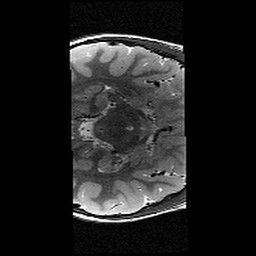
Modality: T2w
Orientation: axial
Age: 9
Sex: female
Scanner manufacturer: siemens
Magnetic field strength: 3 T
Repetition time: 9.23 s
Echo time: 0.067 s